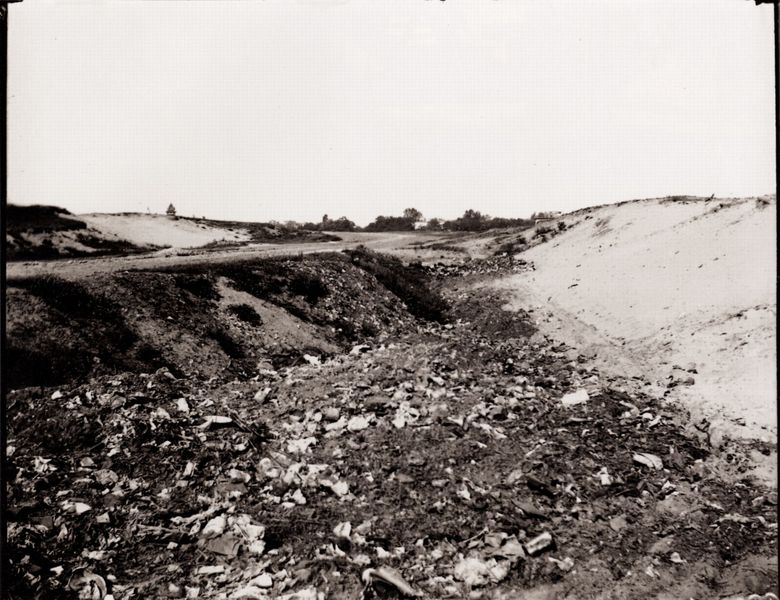
Titel: Müllhalde in Charlottenburg
Künstler: Heinrich Zille
Schlagwörter: baum, blätter, dunkel, felsen, gestein, himmel, laub, meer, weiß, wolken, bäume, landschaft, sand, braun, grau, hell, schwarz, straße, vordergrund, gras, haus, schnee, weg, wiese, rahmen, stein, steine, deich, erde, feld, ferne, horizont, hügel, natur, norden, weite, busch, büsche, hütte, pfad, sträucher, wege, blatt, pflanzen, kontrast, turm, strand, papier, abhang, russland, schotter, steinig, düne, dünen, hang, wüst, wüste, öde, kahl, geröll, sepia, grube, kies, schutt, krieg, ostsee, foto, fotografie, photographie, münchen, wandern, ödnis, trostlos, moos, schwarzweiß, photo, bewachsen, karg, unkraut, dreck, graben, asche, gesein, wanderweg, erhöhung, mittelgrund, photografie, matsch, halde, abfall, bagger, lee, abbau, müll, trist, unrat, b ume, müllhalde, abraum, depot, schützengraben, mülle, keine menschen, 19. jahrhundert, felen, schatter, baumfreund, schutthalde, kirchenspitze, abj